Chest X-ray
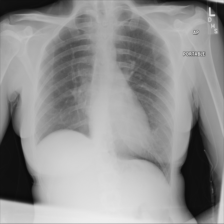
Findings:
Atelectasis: negative
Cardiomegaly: negative
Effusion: negative
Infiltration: negative
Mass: negative
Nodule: negative
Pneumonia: negative
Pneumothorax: negative
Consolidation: negative
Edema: negative
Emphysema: negative
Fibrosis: negative
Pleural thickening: negative
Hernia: negative